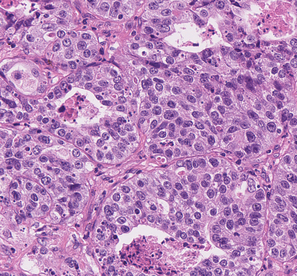
Tumor epithelial tissue: yes
Tumor-associated stroma tissue: yes
Normal tissue: no